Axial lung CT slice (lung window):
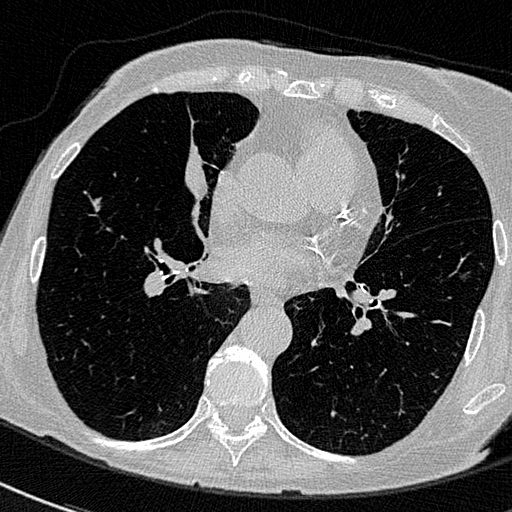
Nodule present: yes
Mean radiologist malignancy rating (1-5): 2.75